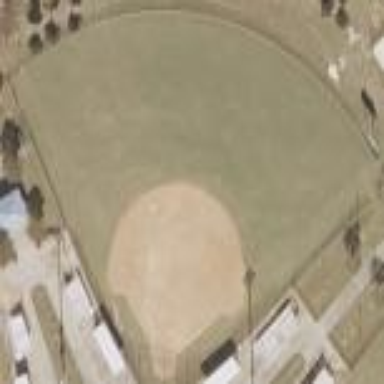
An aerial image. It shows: Baseball pitch for leisure and sports activities.